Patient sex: M
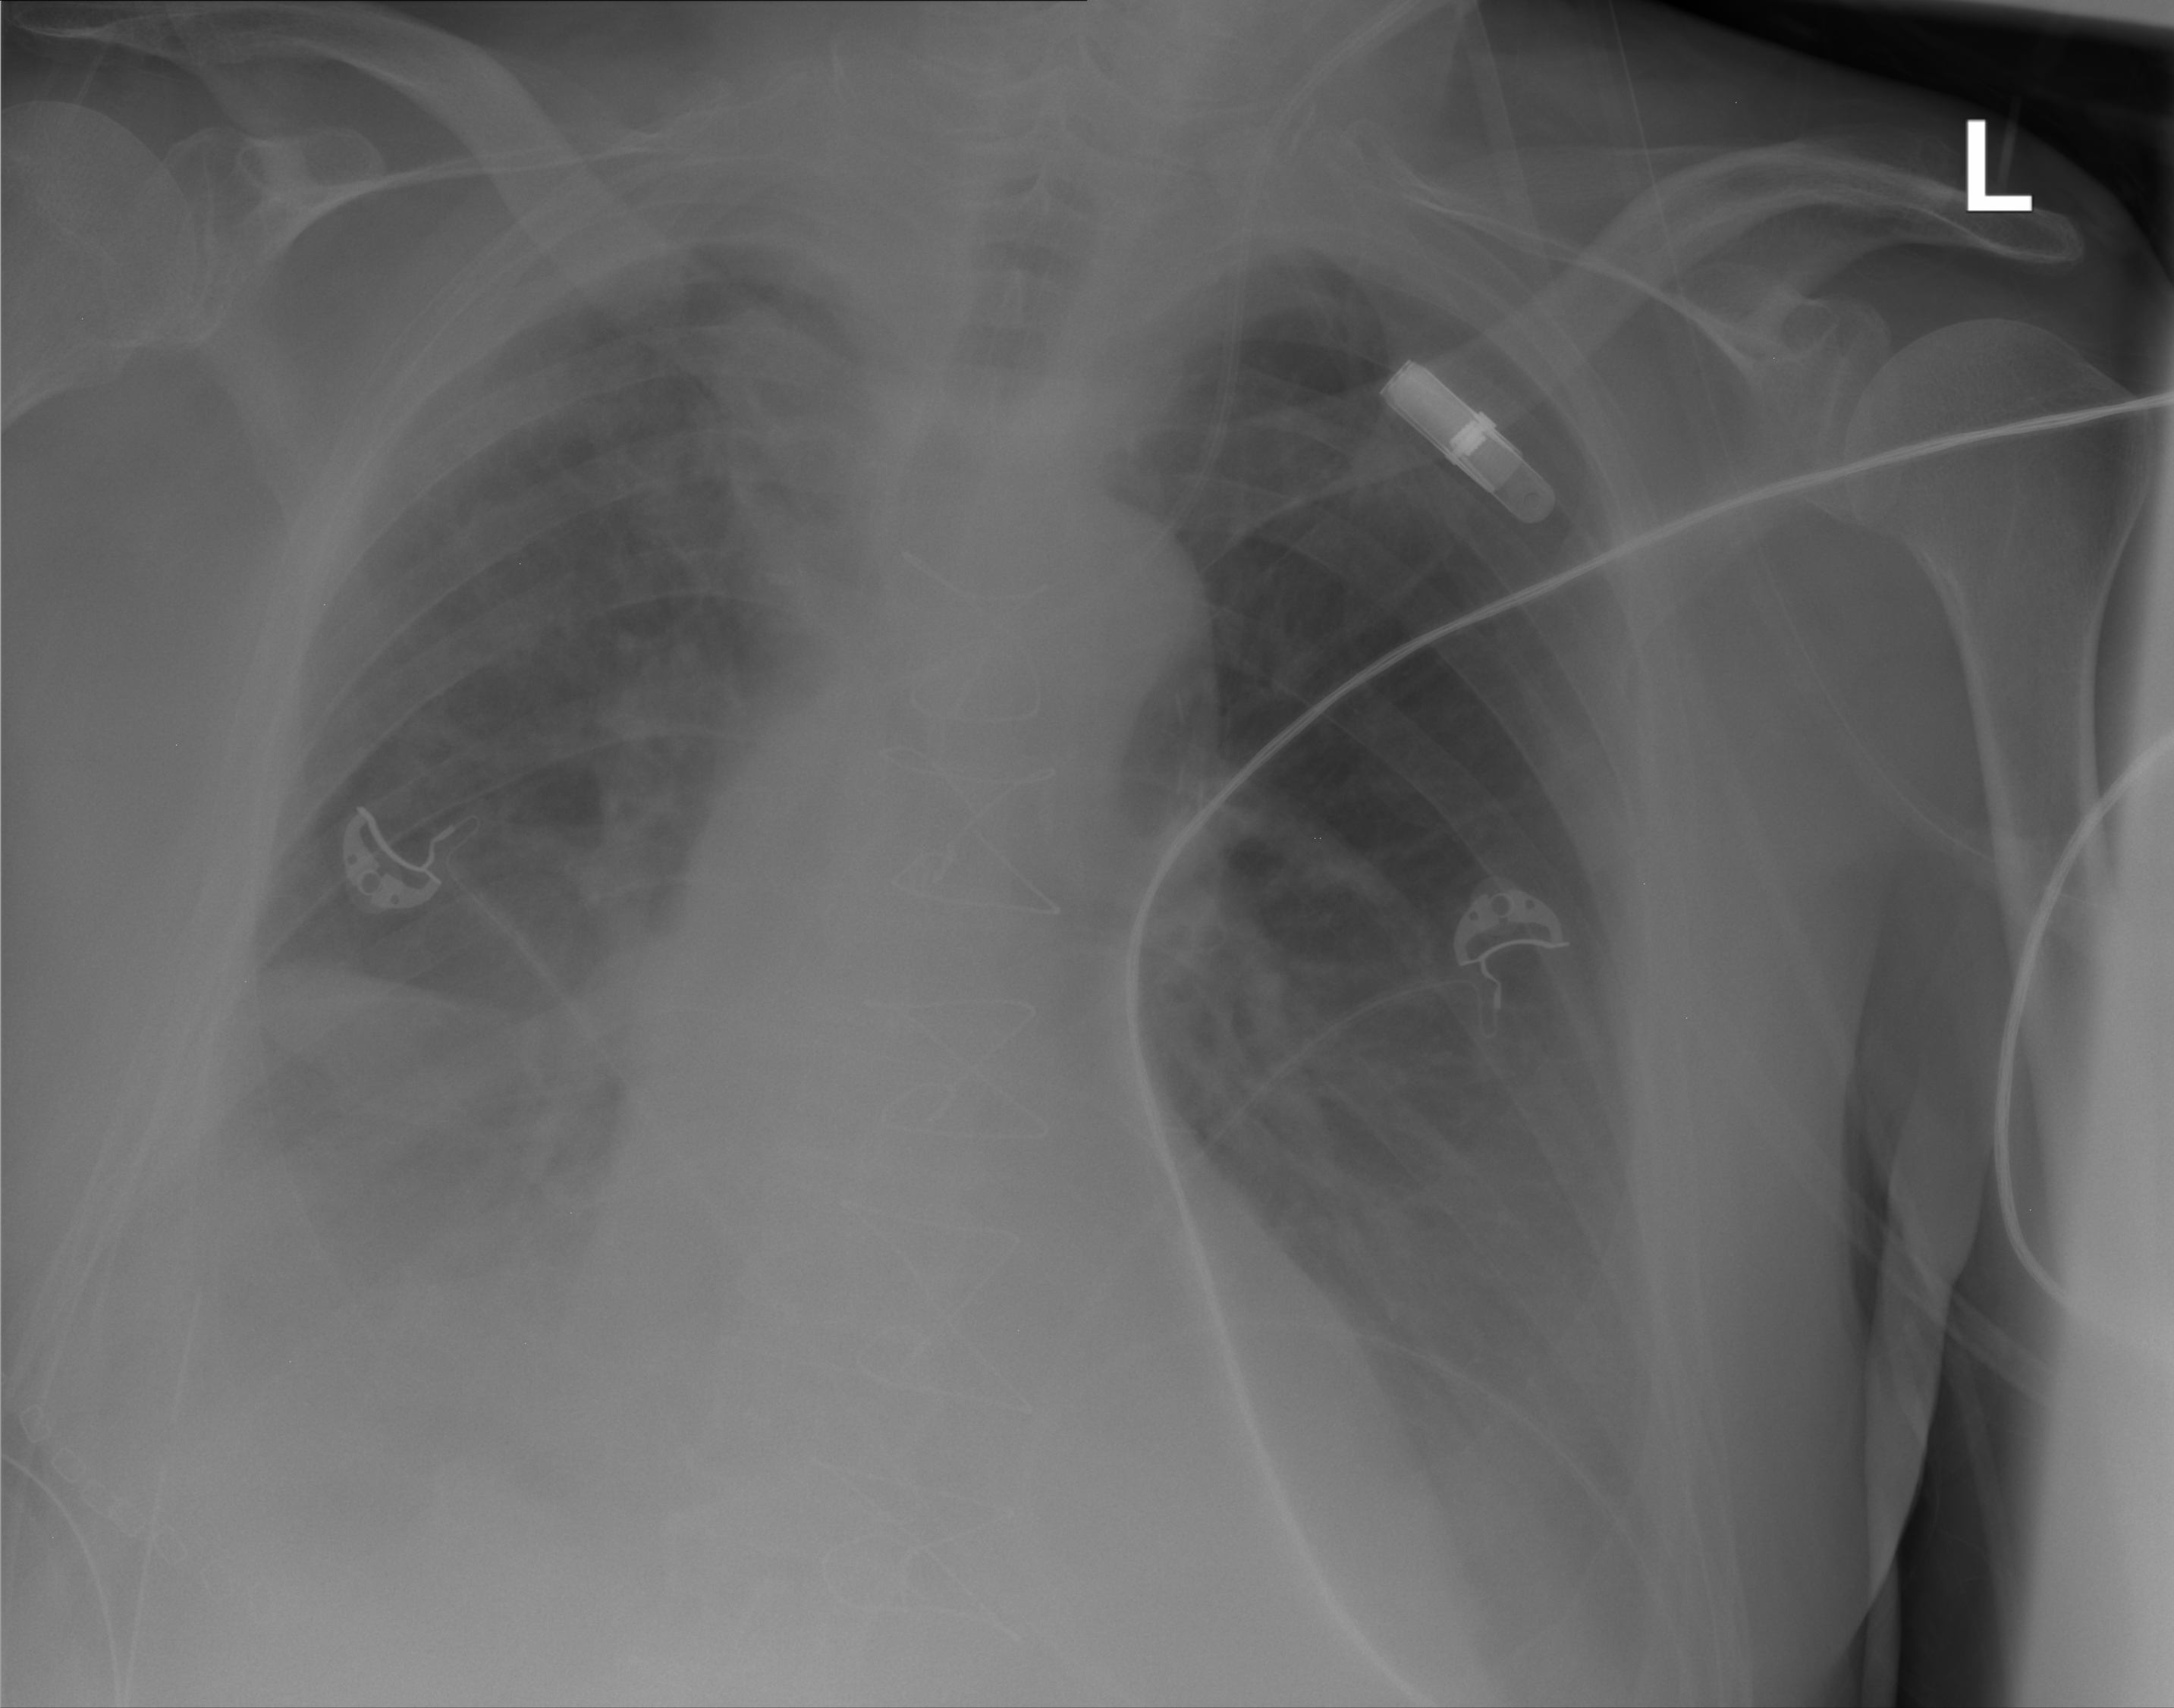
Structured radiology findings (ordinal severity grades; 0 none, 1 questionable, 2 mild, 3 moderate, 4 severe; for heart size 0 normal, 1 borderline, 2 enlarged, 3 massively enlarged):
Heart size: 2
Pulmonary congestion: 0
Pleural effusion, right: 3
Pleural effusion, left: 2
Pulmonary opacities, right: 2
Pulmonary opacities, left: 0
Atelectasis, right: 3
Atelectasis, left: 2